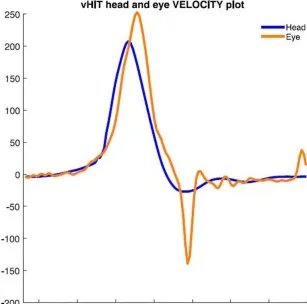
Rightward video head impulse test responses performed during the patient's most recent test (2021). The eye velocity (orange) is enhanced compared to head velocity (blue). This will result in the eye being off target and in order to correct that gaze position error (Figure 4) the eye makes a compensatory backup saccade. (B) A single rightward head impulse to show the onset of the backup saccade exactly.
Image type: chart (chart)